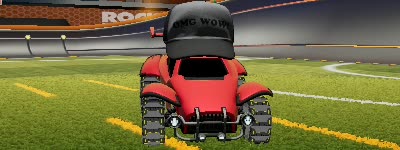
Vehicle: octane